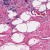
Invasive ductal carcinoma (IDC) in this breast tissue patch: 1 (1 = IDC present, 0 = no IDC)